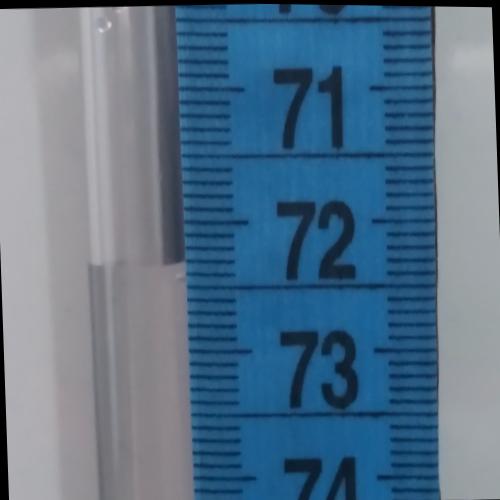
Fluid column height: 72.3 cm